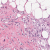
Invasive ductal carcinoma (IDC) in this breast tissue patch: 0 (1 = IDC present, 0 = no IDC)